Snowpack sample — Buffalo Mountain, Silverthorne, Colorado, USA (2/22/26, 2:02 PM MST)
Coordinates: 39.622, -106.113
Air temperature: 33 °F
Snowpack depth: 63 cm
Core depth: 50 cm
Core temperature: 28.4 °F
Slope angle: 11°, slope face: 116°
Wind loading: low
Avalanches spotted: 0
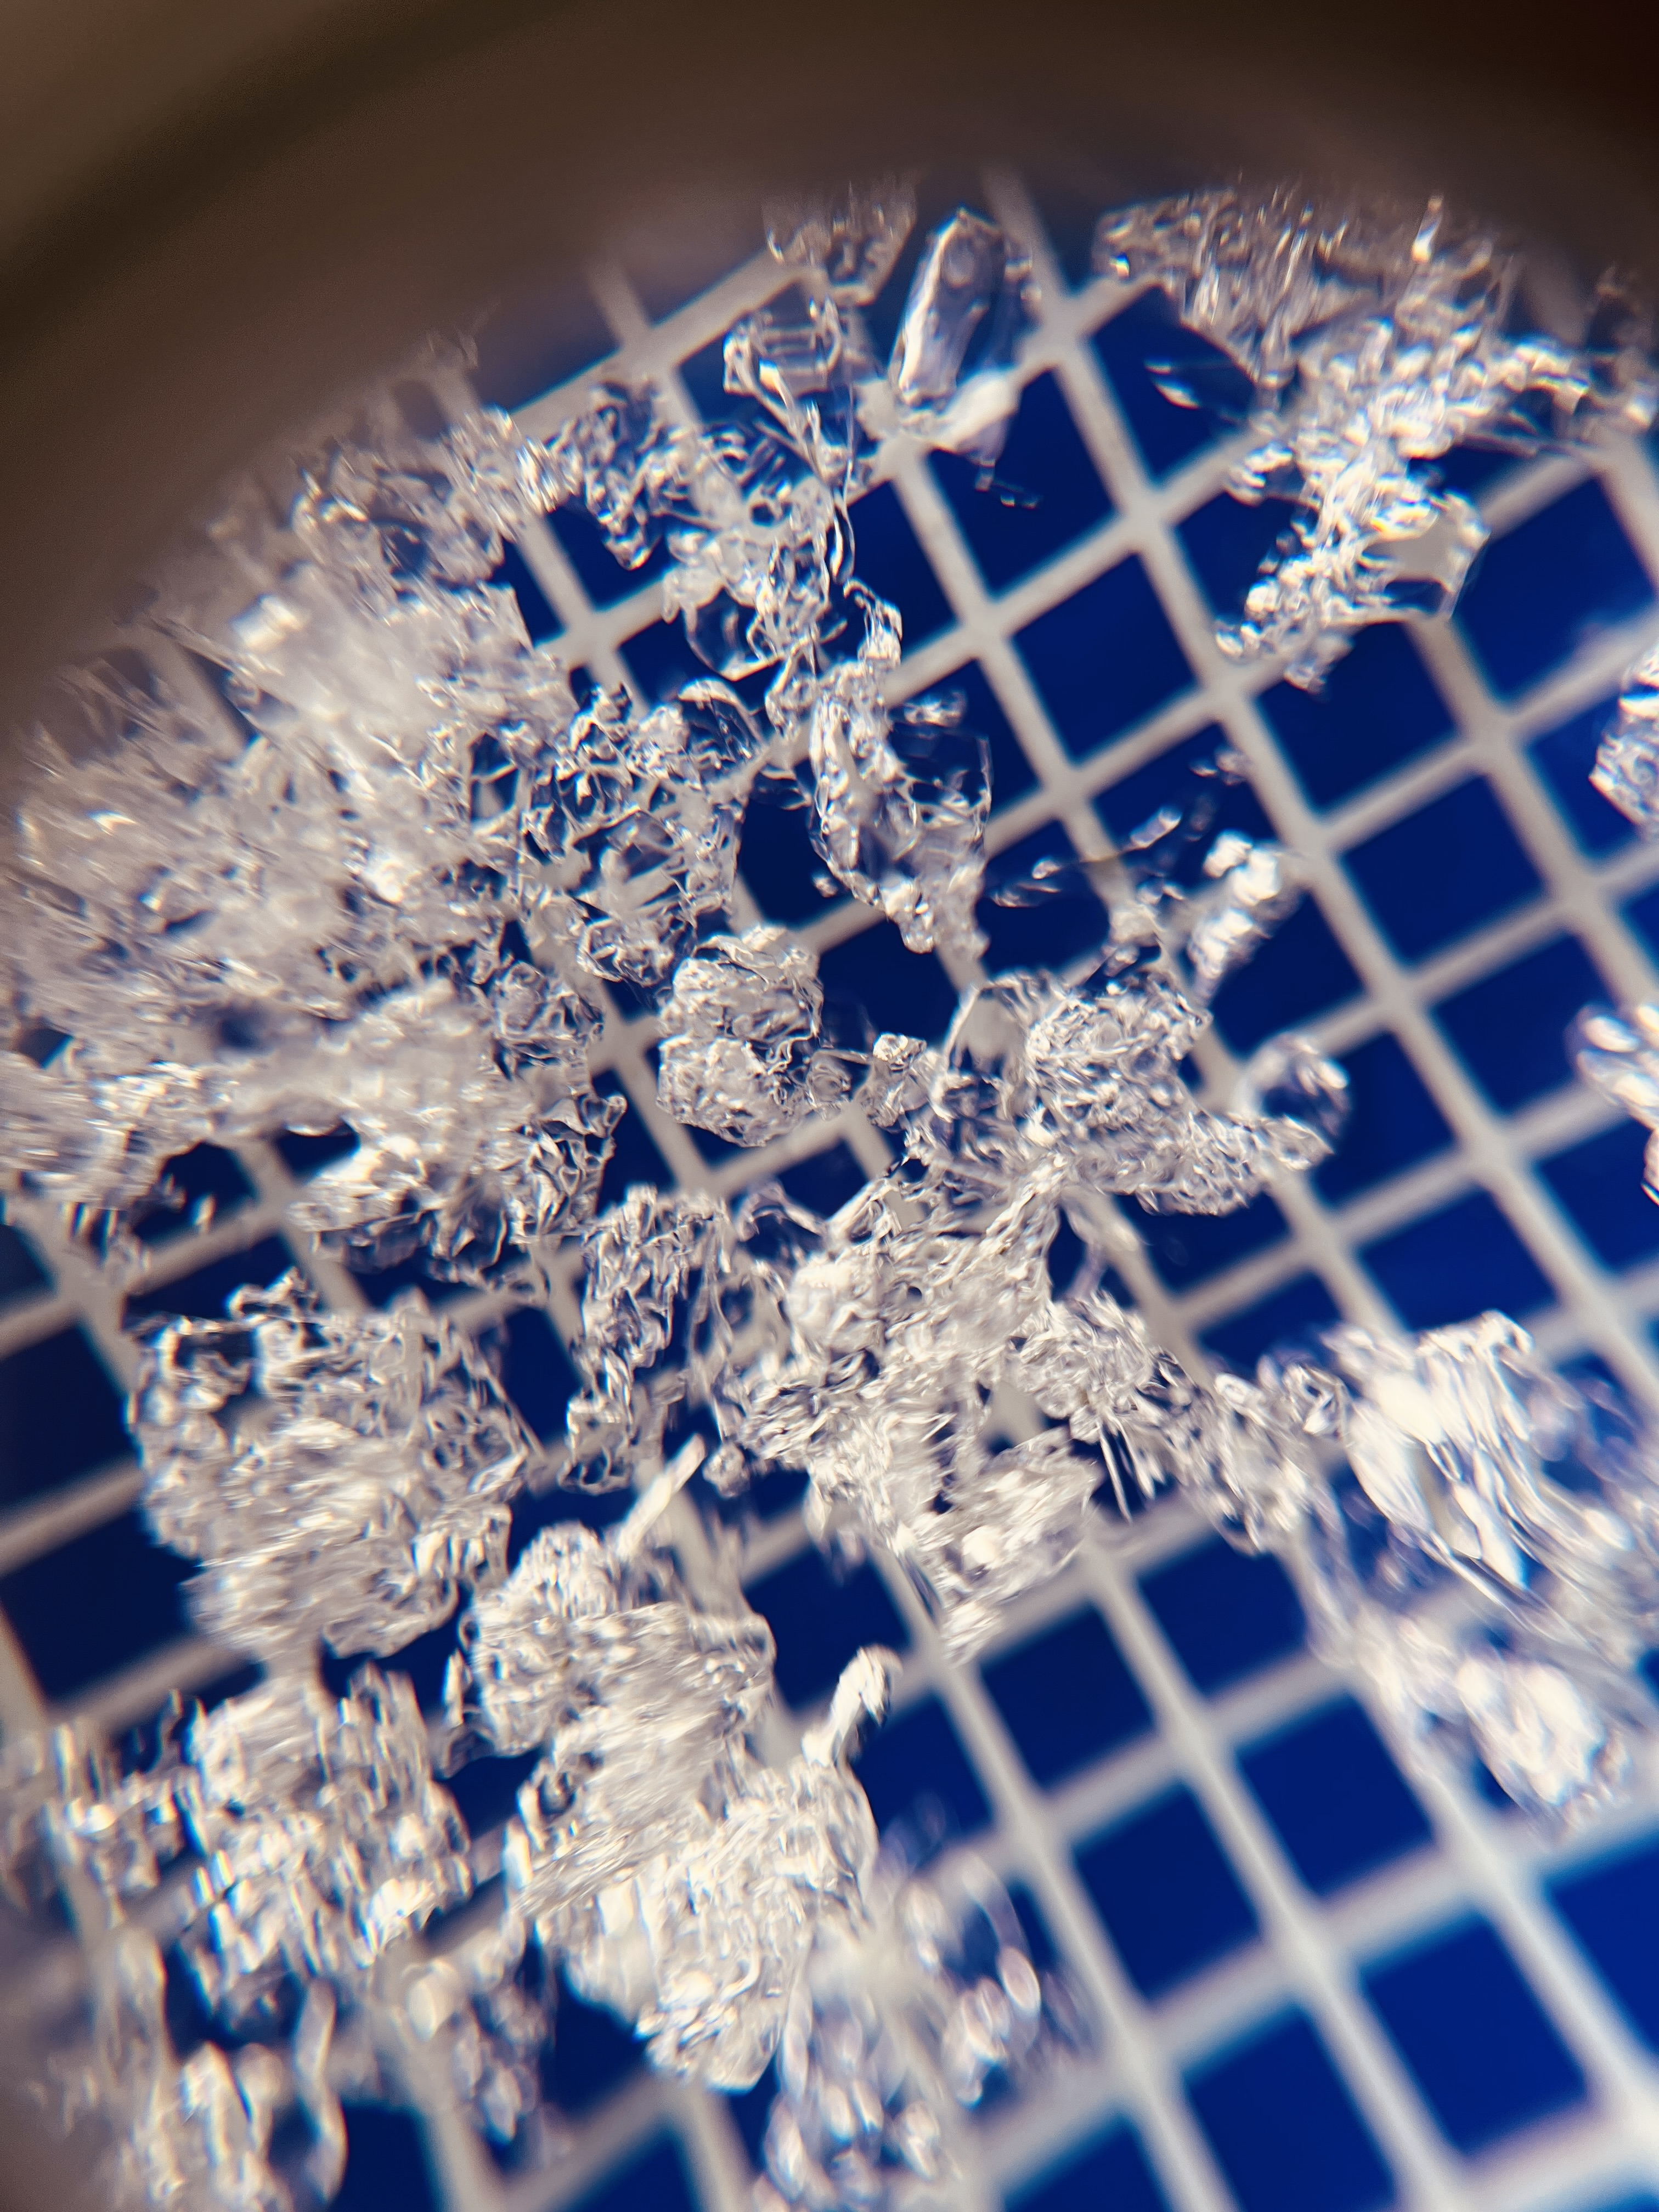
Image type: magnified_profile
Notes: In a firebreak similar to site 1, minimal wind loading with no spotted avalanches (not many faces in view though)